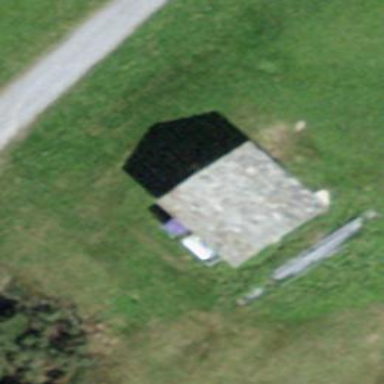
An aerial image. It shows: Barn.